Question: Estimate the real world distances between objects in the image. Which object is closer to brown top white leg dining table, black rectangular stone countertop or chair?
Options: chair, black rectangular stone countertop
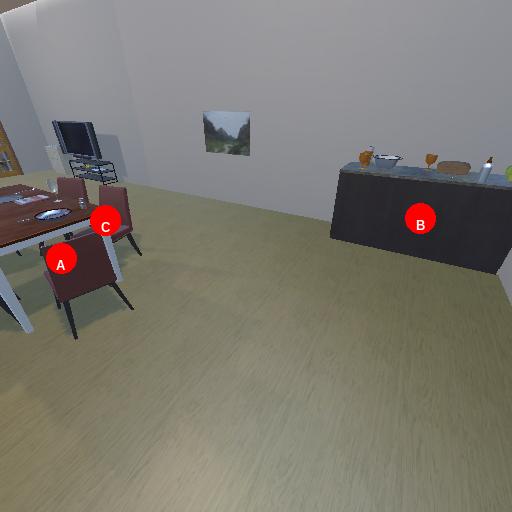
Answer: chair